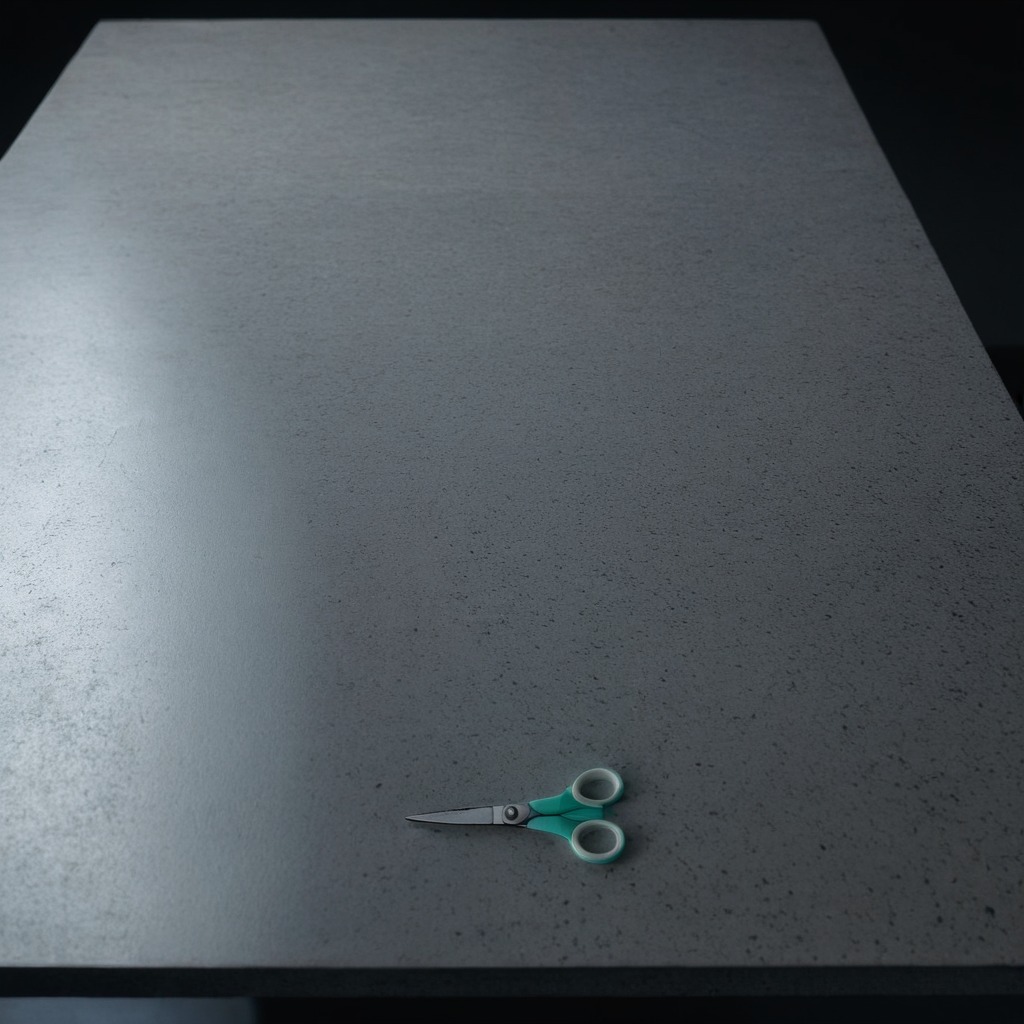
A scissor is lying on the granite table.